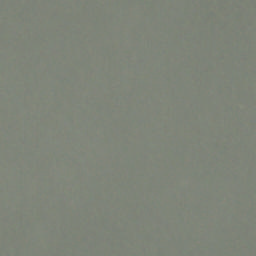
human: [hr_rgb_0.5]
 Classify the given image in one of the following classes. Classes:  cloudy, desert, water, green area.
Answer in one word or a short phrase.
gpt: cloudy